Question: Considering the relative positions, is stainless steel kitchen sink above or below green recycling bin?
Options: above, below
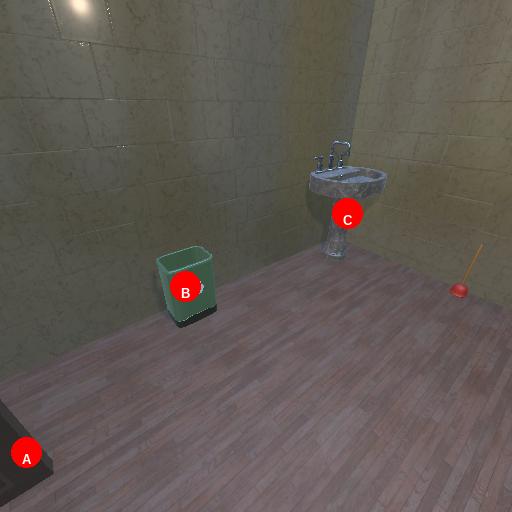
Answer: above